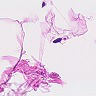
Metastatic tissue present: no